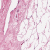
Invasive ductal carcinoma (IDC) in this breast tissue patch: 0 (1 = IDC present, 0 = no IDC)